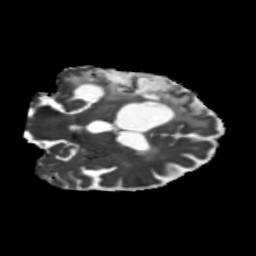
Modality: MD
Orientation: coronal
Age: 65
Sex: female
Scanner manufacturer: siemens
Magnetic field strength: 3 T
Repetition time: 5.25 s
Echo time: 0.08 s